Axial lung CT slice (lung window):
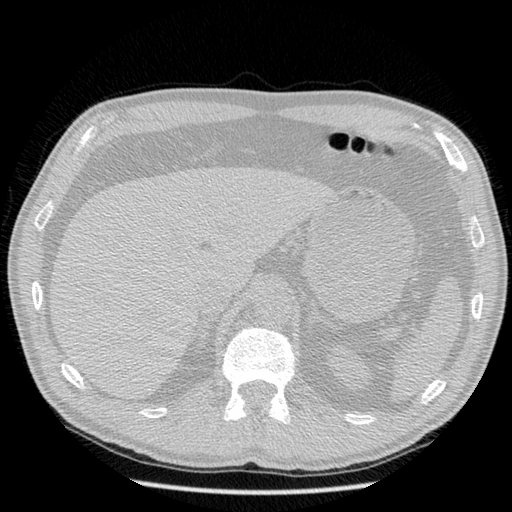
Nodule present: no